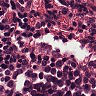
Metastatic tissue present: no